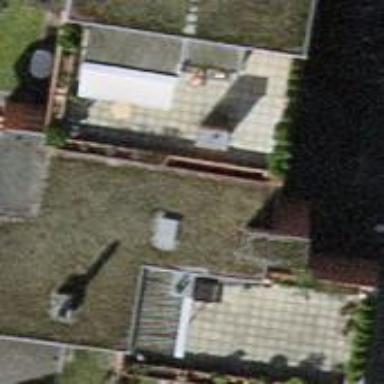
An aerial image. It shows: Building with apartments and flat roof.